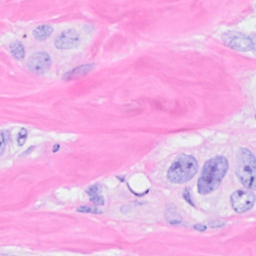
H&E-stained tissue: Breast